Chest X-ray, AP view. Patient: 40 years old, sex M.
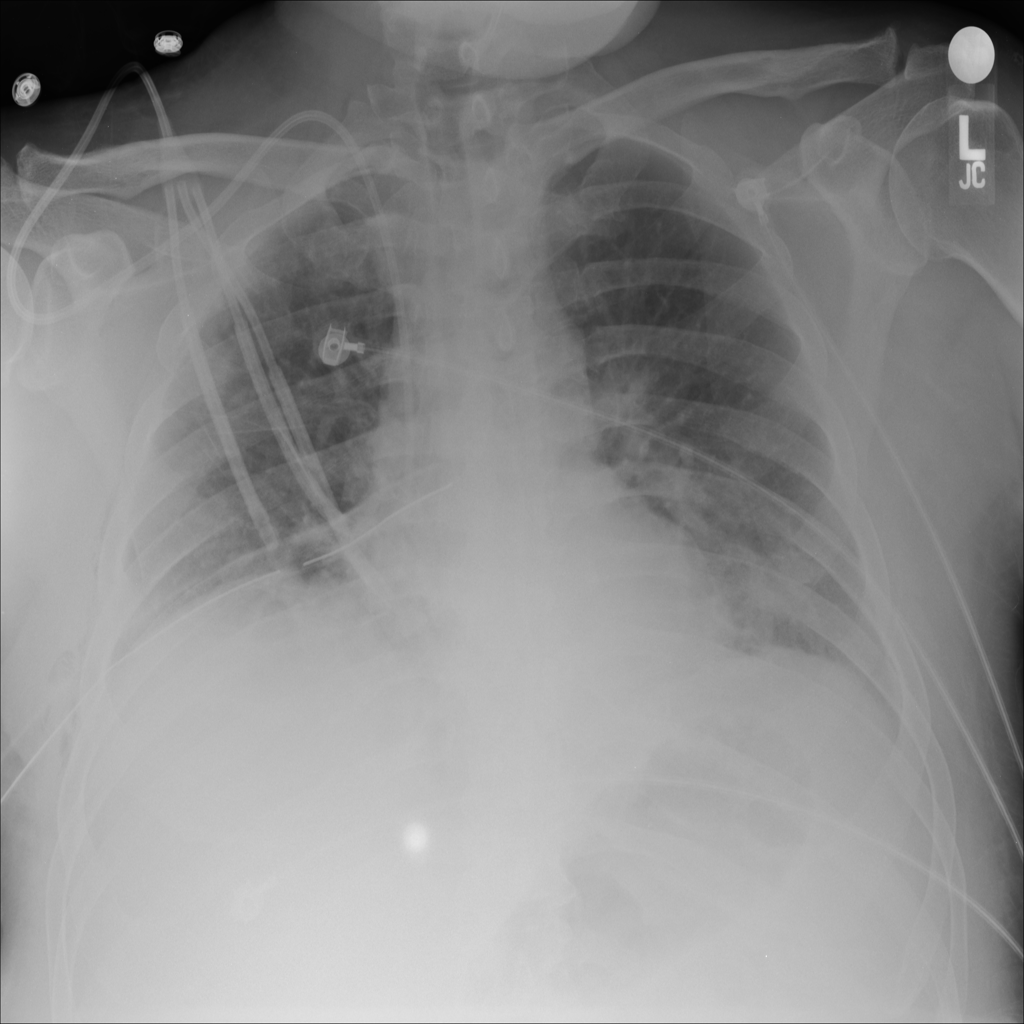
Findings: No Finding